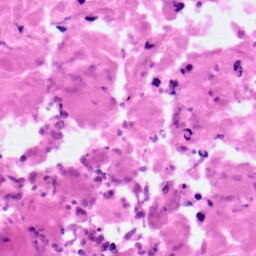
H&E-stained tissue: Pancreatic